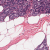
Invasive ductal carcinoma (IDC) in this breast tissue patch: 0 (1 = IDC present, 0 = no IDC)